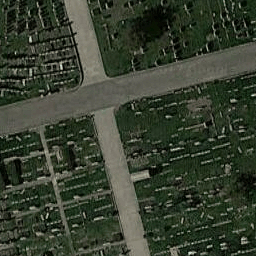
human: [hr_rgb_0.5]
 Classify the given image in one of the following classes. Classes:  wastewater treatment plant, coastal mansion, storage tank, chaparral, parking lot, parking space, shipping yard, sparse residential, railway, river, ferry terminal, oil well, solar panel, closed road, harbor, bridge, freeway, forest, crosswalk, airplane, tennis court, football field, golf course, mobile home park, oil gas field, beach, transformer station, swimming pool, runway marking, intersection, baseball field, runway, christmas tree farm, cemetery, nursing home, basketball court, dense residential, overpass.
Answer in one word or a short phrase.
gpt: cemetery